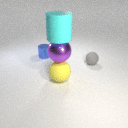
large yellow rubber sphere below large purple metal sphere